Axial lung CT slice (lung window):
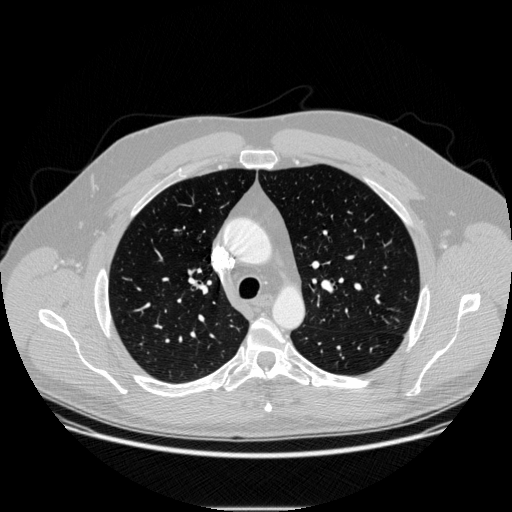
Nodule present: no